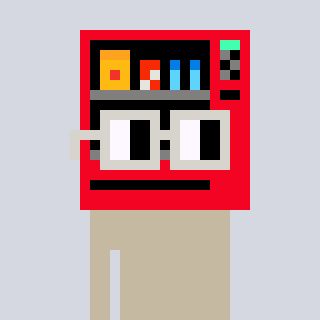
a pixel art character with square light gray glasses, a vending machine-shaped head and a gunk-colored body on a cool background